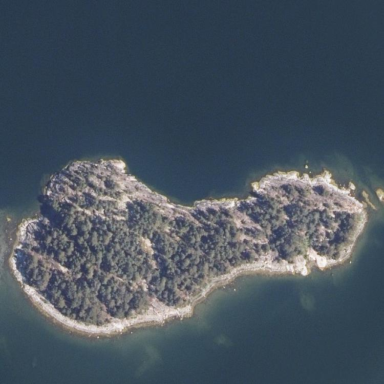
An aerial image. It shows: Islet located along the natural coastline.